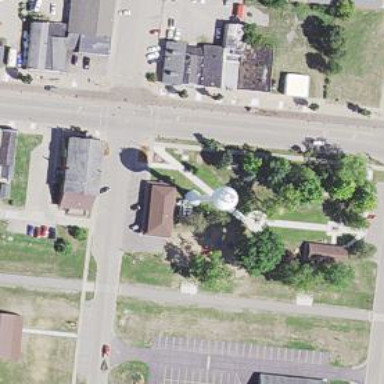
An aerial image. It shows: Water tower that is man-made.